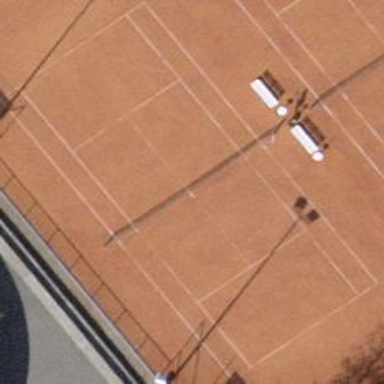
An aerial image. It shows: Clay tennis court on pitch.